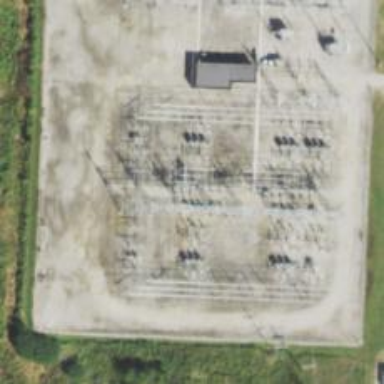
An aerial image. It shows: Switch for power supply.